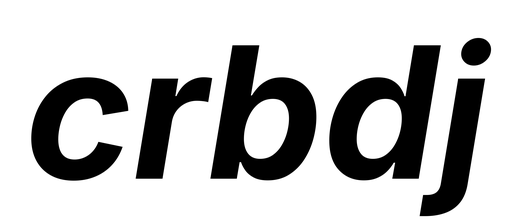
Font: Inter-Italic_Bold_Italic